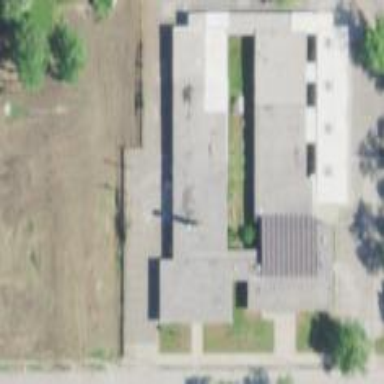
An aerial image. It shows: School building.